This plot shows a bearing's acceleration signal over time (raw waveform). Diagnose the bearing from this image, choosing from: normal, inner_race, outer_race, ball.
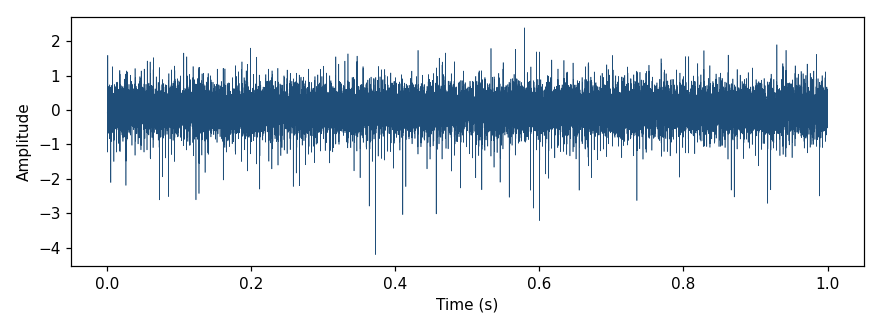
Answer: outer_race